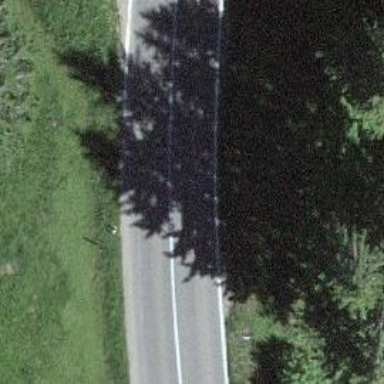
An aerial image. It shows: Tertiary road.